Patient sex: M
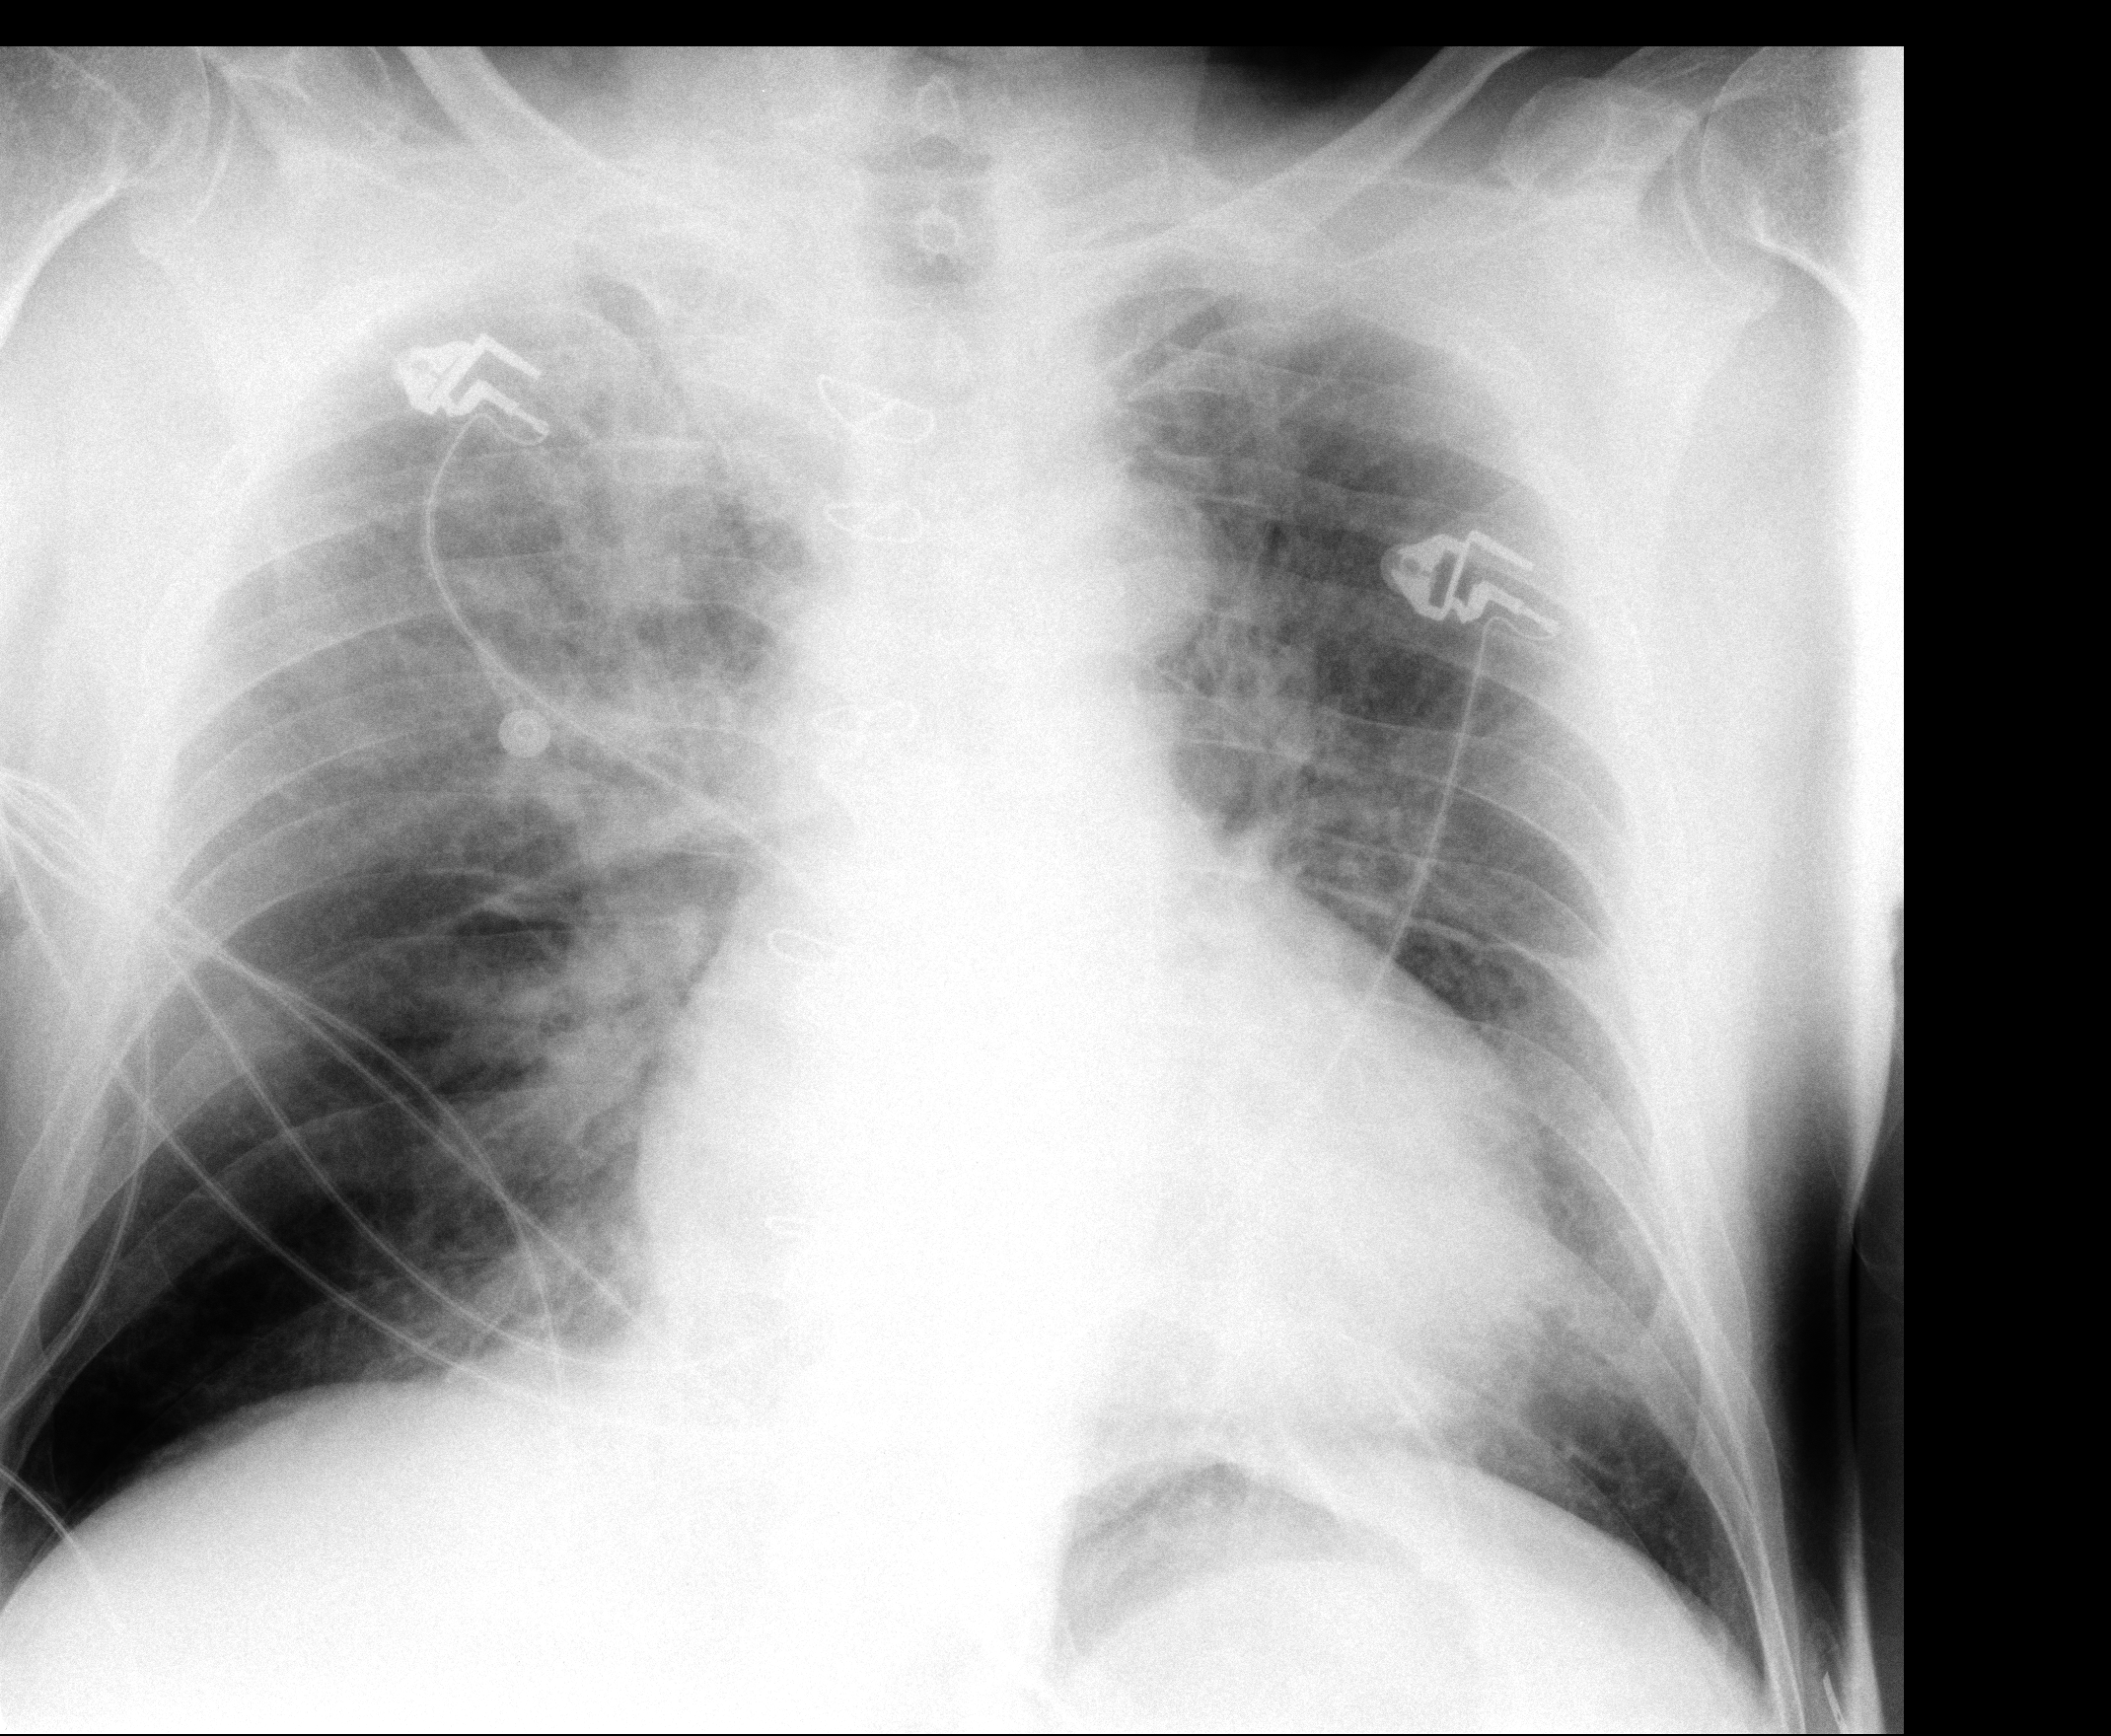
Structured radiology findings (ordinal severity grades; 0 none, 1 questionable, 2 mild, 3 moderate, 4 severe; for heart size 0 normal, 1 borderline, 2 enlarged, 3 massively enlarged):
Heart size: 1
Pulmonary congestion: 3
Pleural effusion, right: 0
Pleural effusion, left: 0
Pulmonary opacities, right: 0
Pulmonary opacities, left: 0
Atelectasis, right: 0
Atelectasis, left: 0